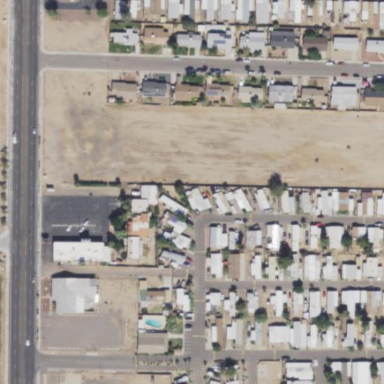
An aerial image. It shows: Residential area known as trailer park.